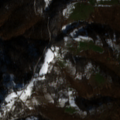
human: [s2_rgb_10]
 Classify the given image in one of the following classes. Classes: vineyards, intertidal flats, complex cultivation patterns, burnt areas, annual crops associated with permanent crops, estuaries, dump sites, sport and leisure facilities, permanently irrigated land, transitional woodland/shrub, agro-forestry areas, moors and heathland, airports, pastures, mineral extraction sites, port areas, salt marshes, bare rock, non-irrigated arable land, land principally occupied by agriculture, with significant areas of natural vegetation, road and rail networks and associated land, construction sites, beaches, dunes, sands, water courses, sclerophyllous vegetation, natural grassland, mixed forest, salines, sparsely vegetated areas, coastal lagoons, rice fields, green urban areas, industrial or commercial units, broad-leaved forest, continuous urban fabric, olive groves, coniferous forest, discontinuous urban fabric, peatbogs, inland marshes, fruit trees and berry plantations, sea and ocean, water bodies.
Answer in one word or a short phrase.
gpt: pastures, broad-leaved forest